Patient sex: F
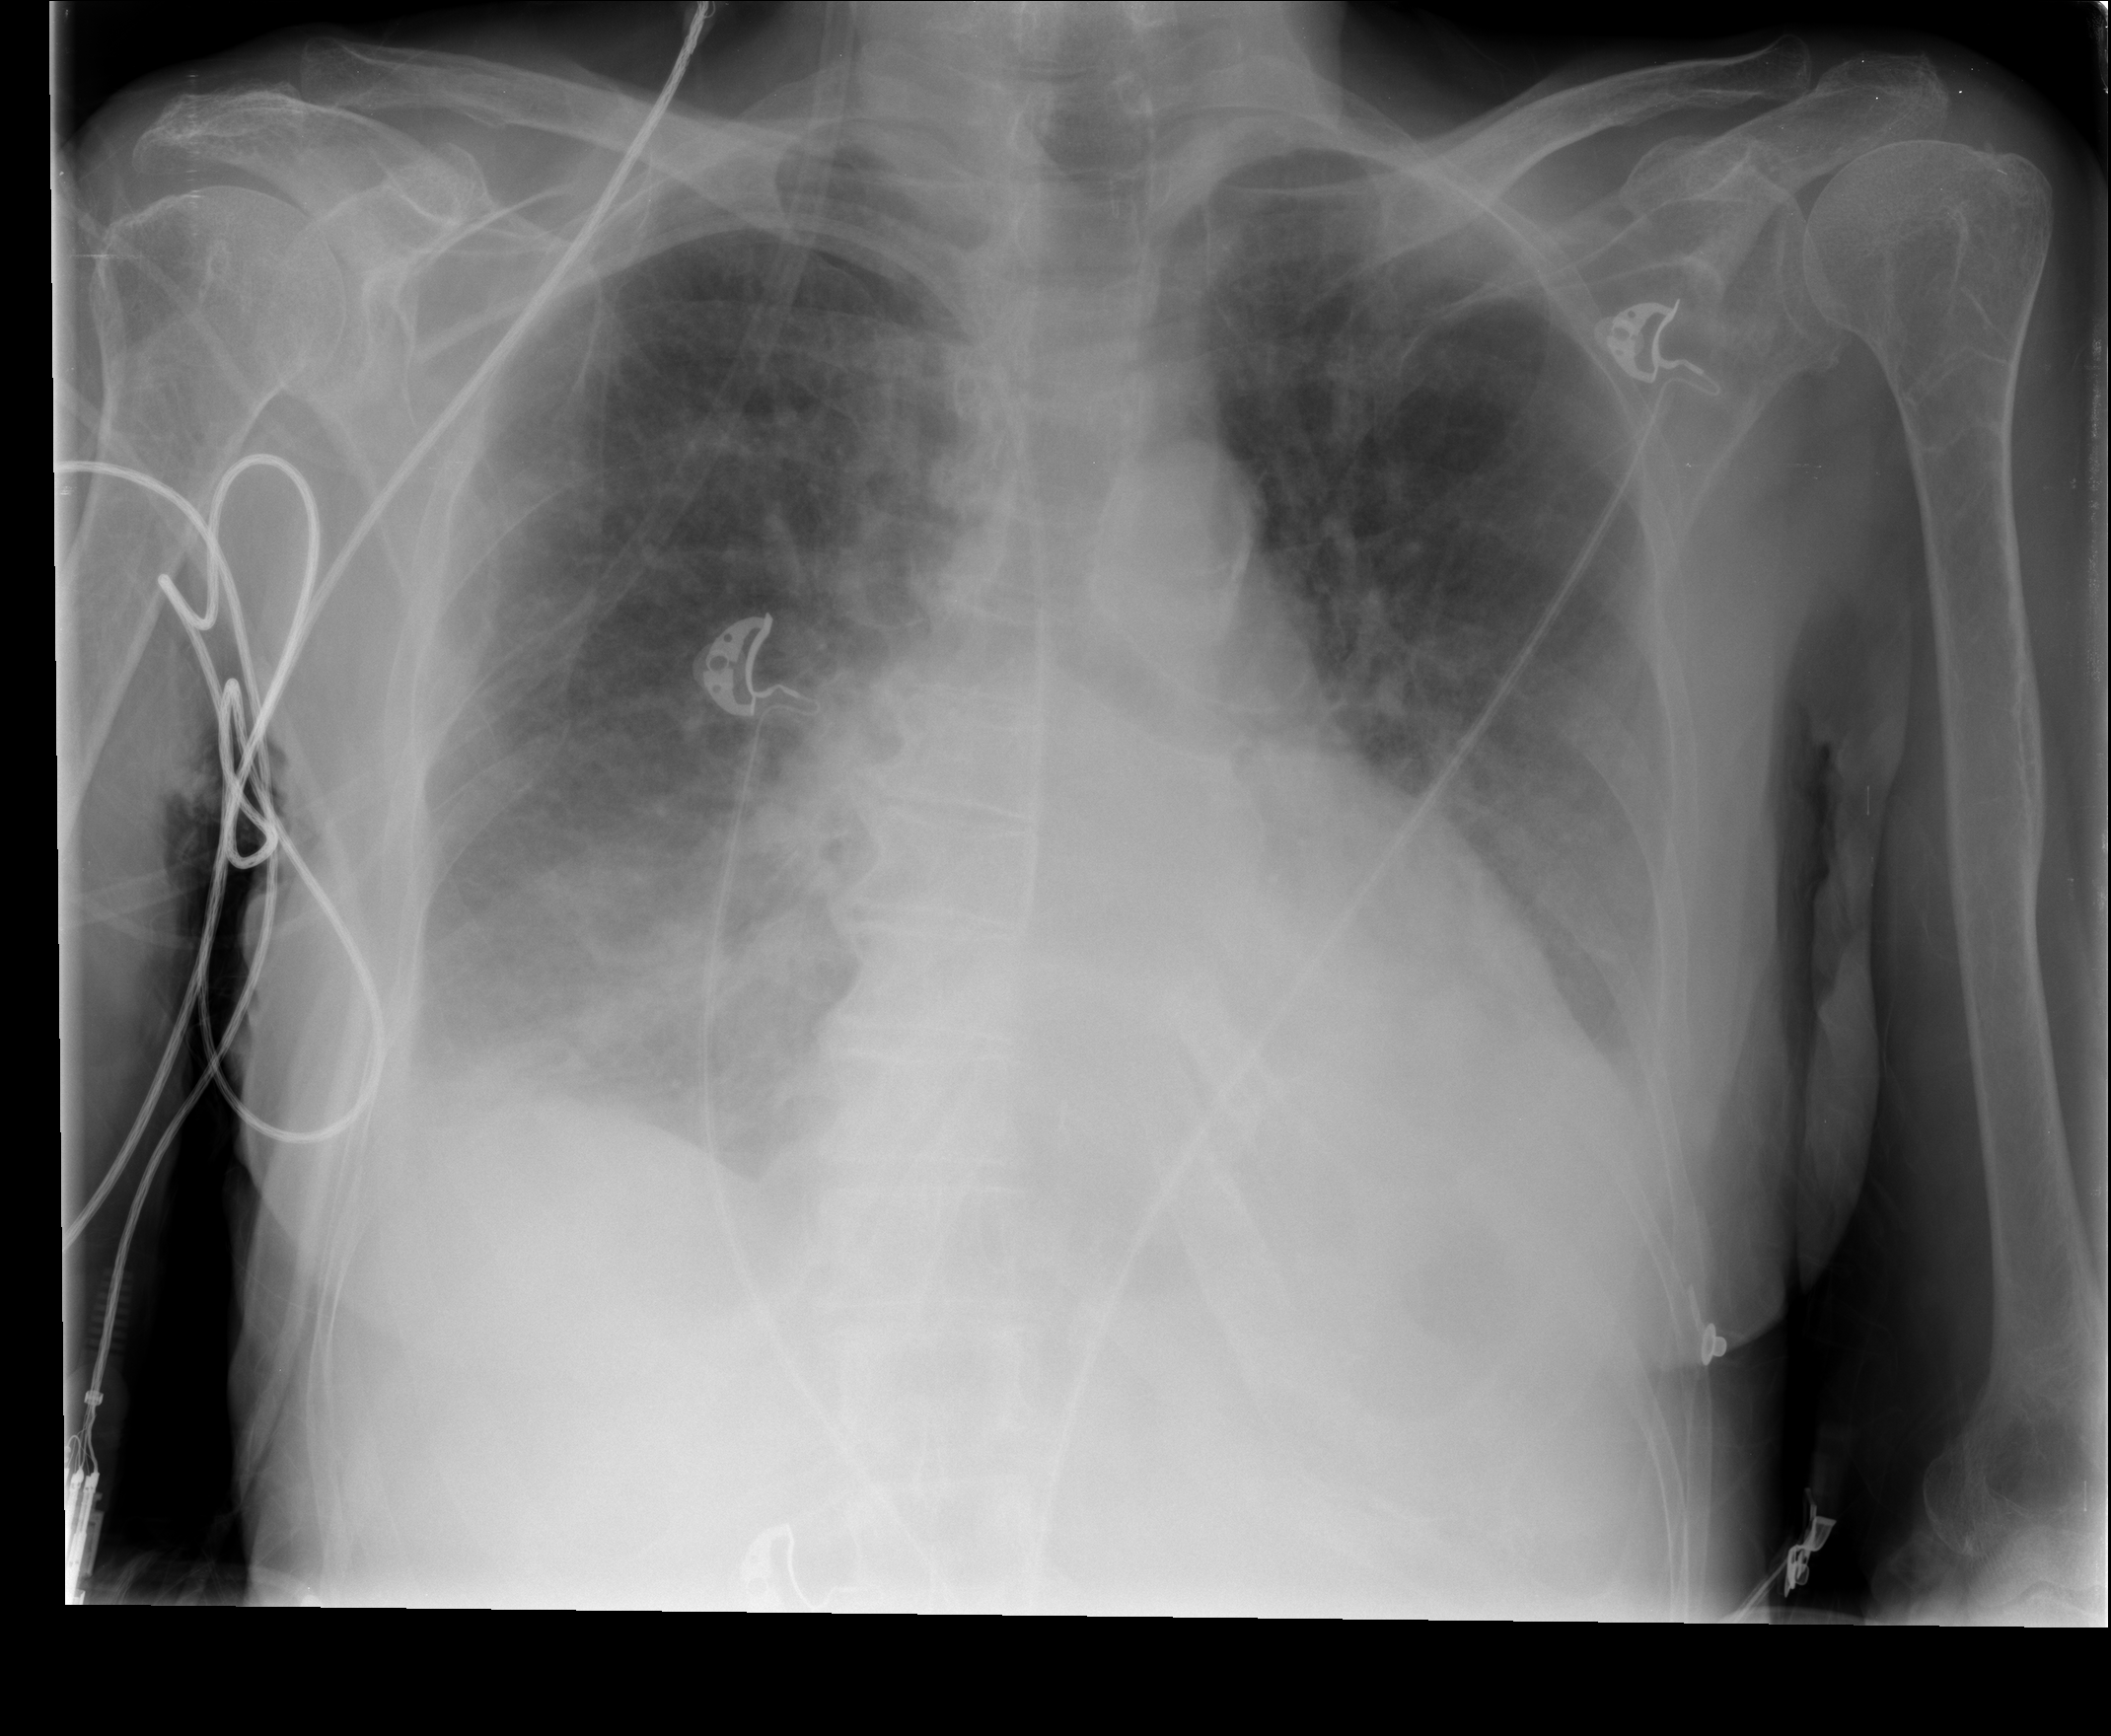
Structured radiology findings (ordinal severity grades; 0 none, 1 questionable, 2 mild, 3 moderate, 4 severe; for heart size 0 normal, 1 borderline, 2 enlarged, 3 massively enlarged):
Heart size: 2
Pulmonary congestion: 2
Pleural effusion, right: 2
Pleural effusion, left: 2
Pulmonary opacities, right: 2
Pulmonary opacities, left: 0
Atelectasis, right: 2
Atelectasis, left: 2